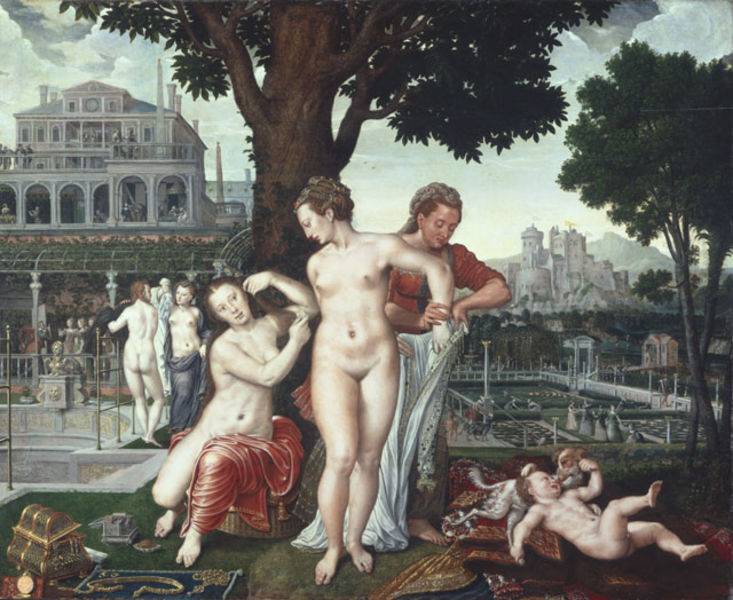
Titel: Bathseba
Künstler: Südniederländischer Meister
Standort: Karlsruhe
Institution: Staatliche Kunsthalle Karlsruhe
Schlagwörter: akt, baum, blau, gemälde, himmel, laub, mann, nackt, umhang, wolken, baden, badende, bäume, frauen, grün, landschaft, menschen, stadt, blume, blumen, braun, brust, bunt, busen, damen, frau, frisur, haar, hell, hintergrund, kleid, kleider, schmuck, säulen, weiss, zeichnung, anlage, gebäude, haus, hund, park, rasen, rot, schloss, tier, leute, malerei, teppich, hemd, architektur, dienerin, kleidung, bild, natur, boden, gewand, haare, mantel, decke, drei, gewänder, kind, renaissance, brunnen, kinder, engel, garten, putte, putto, ranken, magd, bogen, baby, picknick, kissen, vergnügen, anprobe, robe, zofe, teppiche, ankleiden, nackte, edel, vagina, bögen, fleisch, bad, spiel, waschen, nacktheit, paradies, truhe, antike, knabe, burg, türme, palast, nackig, becken, kiste, malen, kleinkind, toilette, jüngling, romantisch, kund, profan, venus, gärten, schatulle, klassik, kästchen, klassisch, armor, basilika, lager, anziehen, piknik, decken, nude, picknik, pergola, gegensatz, badeanstalt, susanna, geschmeide, gehilfen, muschi, klamotten, einkleiden, decker, erfrischend, palastz, gartenh, #baum, mumu, nakend